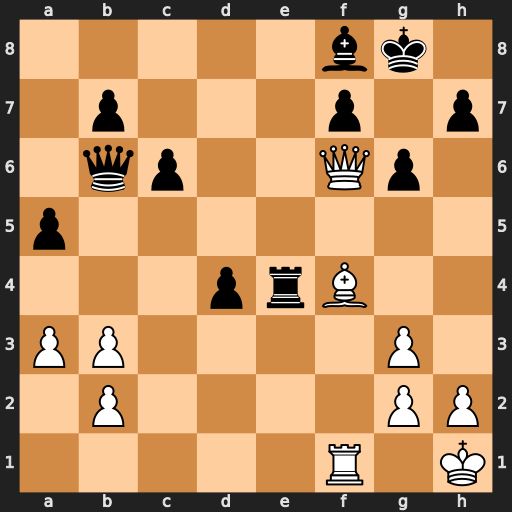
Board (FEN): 5bk1/1p3p1p/1qp2Qp1/p7/3prB2/PP4P1/1P4PP/5R1K
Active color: w
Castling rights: -
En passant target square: -
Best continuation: Be5 Rxe5 Qxf7+ Kh8 Qxf8#